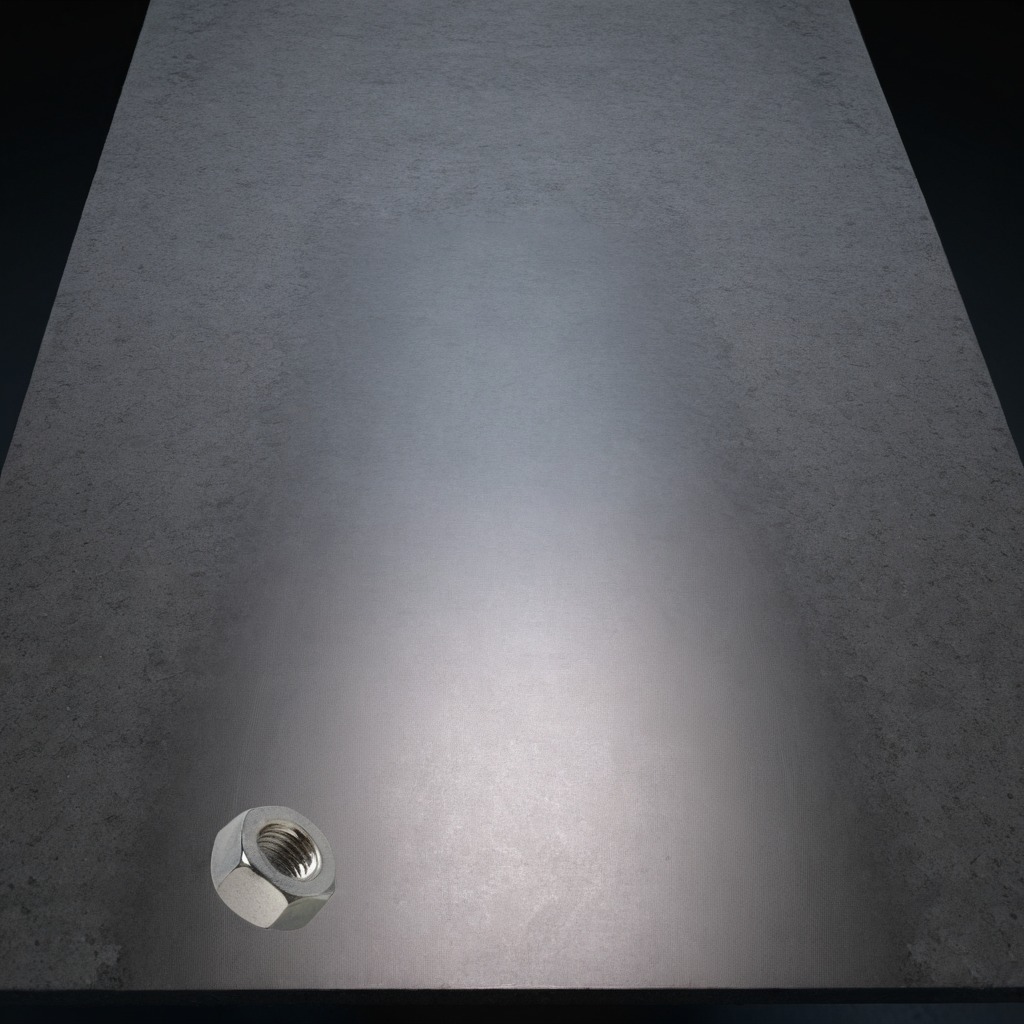
A metal nut is lying on a clean granite table inside a workshop at night dim ambient light soft shadows worn but